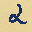
Label: 2